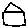
Label: house